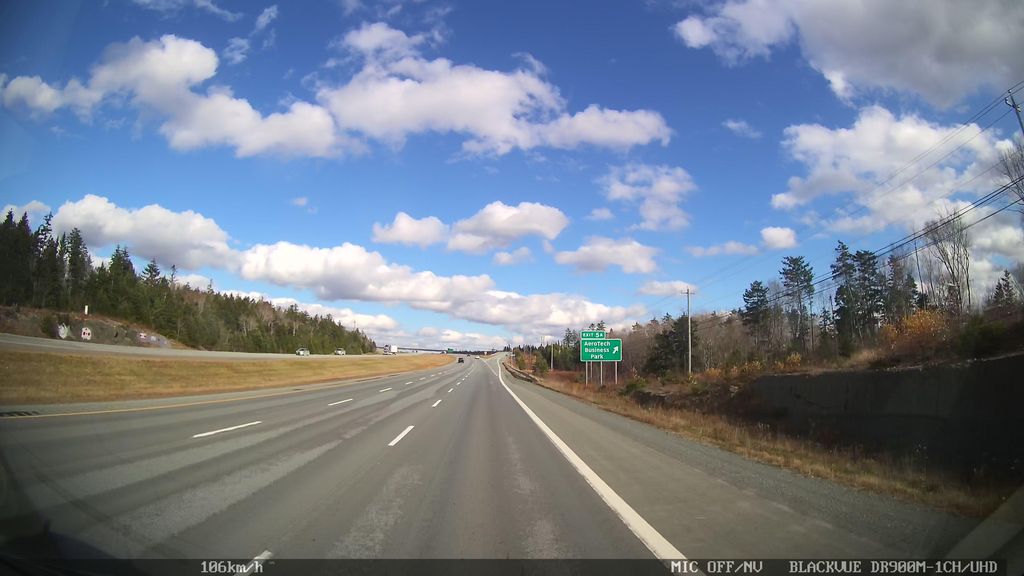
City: halifax